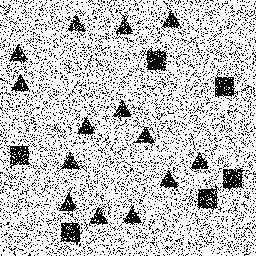
Squares: 6
Triangles: 14
Stars: 0
Total shapes: 20